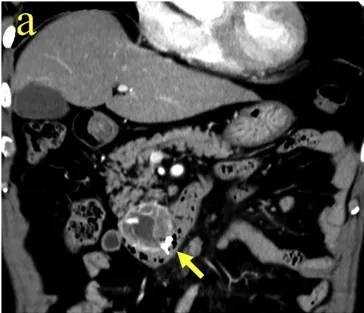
(a) Coronal contrast-enhanced computed tomography (CT) scan showed a heterogeneously enhanced 50 mm tumor in the pancreatic uncus. Arrow indicates clips used for endoscopic hematemesis.
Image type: radiology (ct)